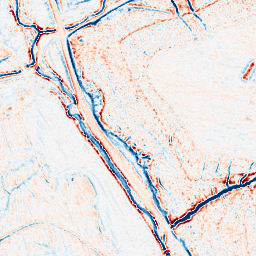
Category: edge_preserving
Decomposition family: bilateral
Decomposition parameters: d: 9
sigma_color: 25
sigma_space: 50
Upsampling method: sinc_blackman
Upsampling parameters: scale: 2
kernel_size: 8
Upsampling scale: 2